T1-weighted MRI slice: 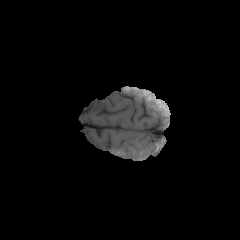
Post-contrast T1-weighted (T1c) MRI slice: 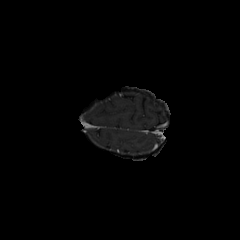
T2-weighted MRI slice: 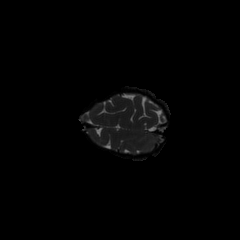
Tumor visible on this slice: no